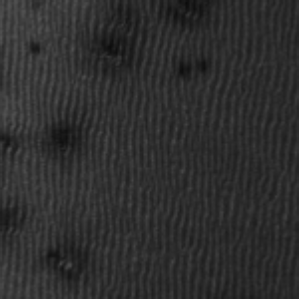
Label: frost